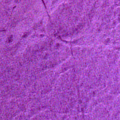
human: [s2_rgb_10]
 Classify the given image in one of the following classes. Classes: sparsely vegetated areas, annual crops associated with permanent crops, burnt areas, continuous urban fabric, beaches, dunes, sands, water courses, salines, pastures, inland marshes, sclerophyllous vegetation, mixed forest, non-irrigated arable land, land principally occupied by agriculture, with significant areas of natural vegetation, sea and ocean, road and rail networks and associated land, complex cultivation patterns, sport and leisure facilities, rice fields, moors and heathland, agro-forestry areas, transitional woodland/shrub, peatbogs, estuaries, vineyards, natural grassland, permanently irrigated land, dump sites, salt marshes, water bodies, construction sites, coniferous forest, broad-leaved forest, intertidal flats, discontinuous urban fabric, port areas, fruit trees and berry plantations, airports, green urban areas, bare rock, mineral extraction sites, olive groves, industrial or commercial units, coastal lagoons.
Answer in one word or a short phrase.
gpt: sea and ocean